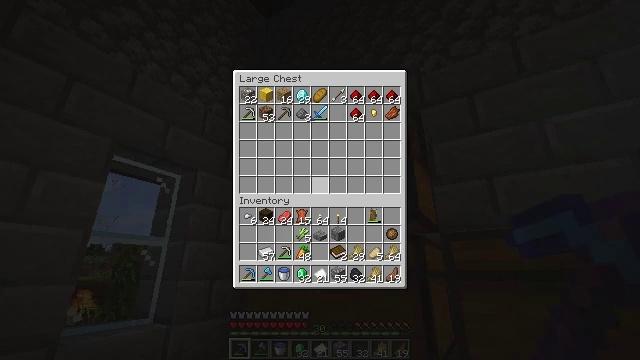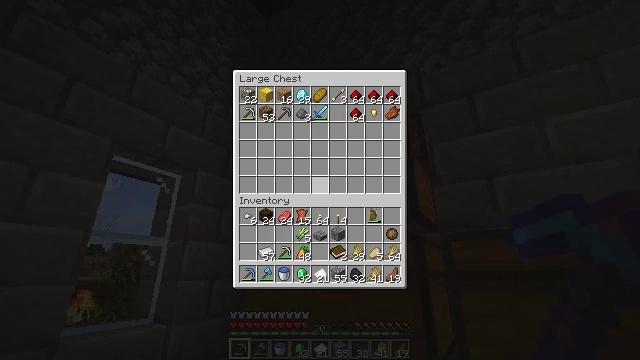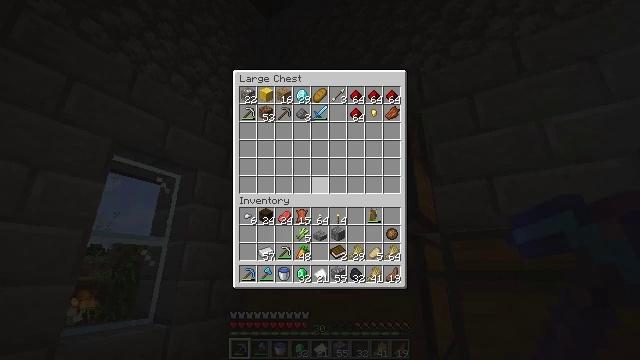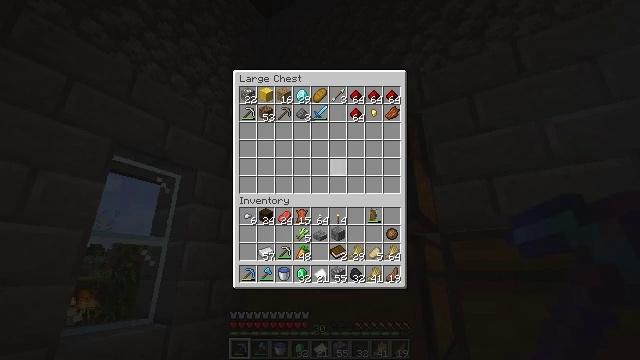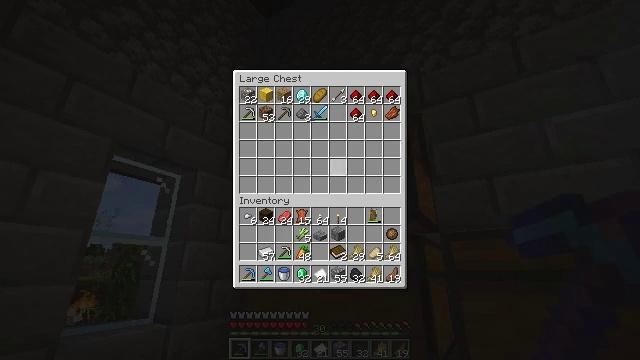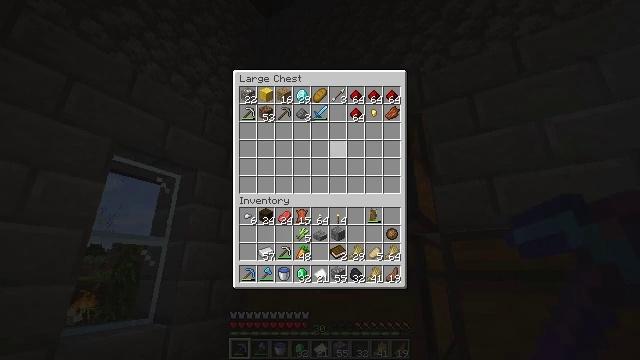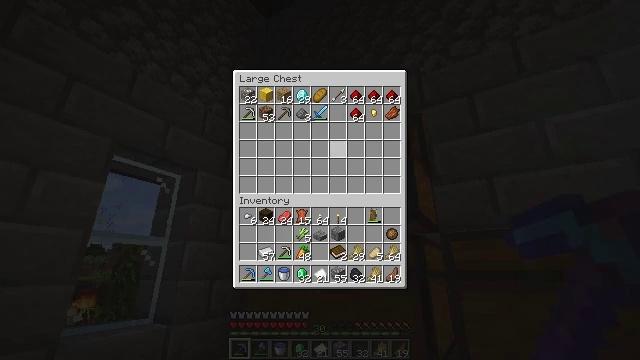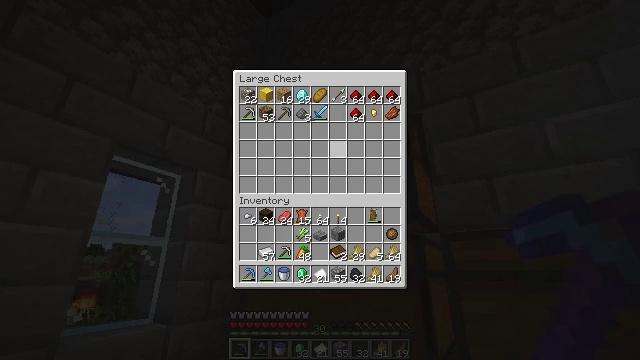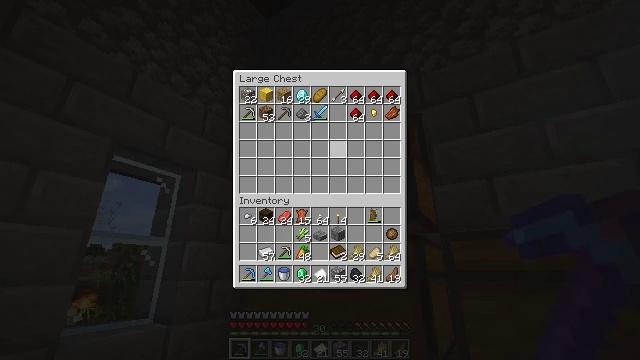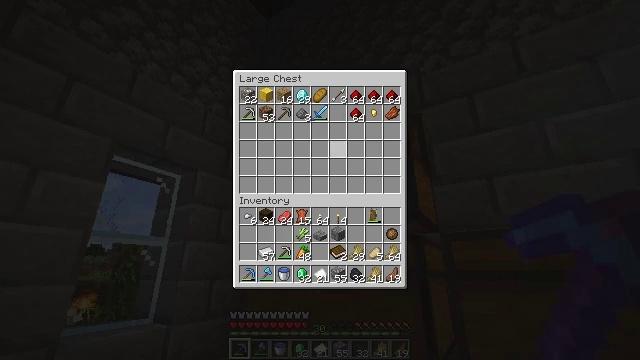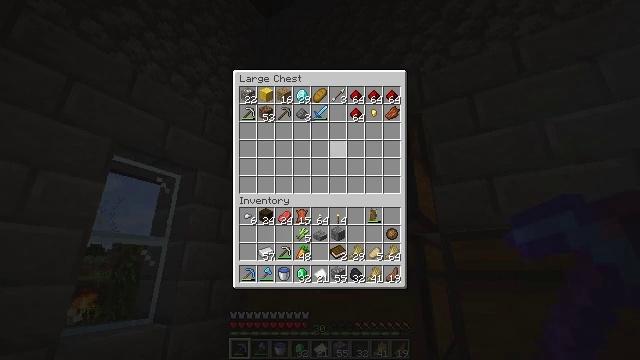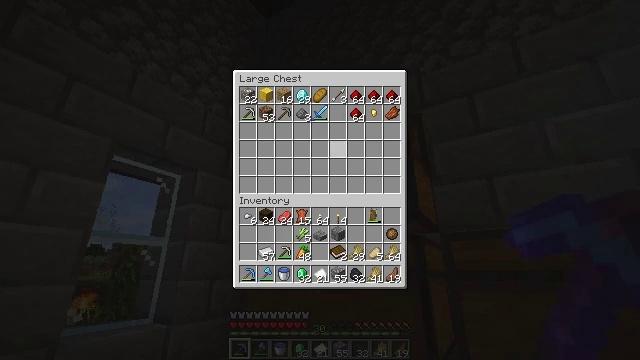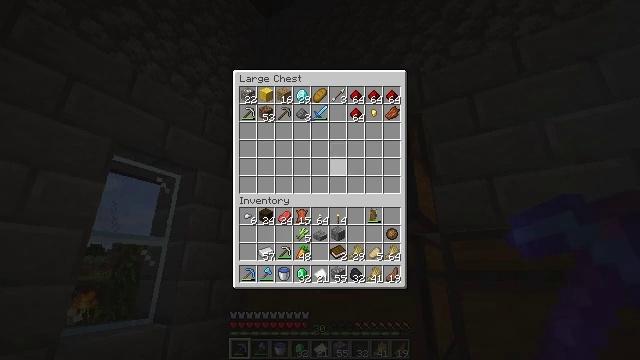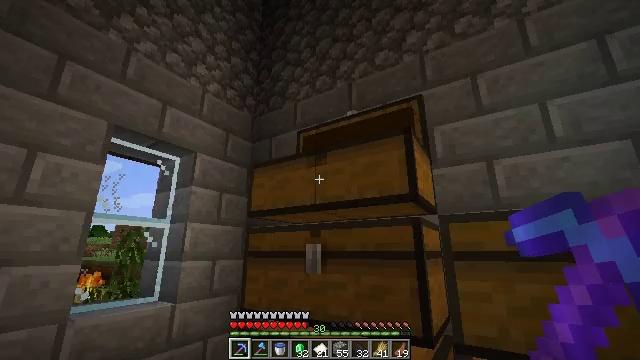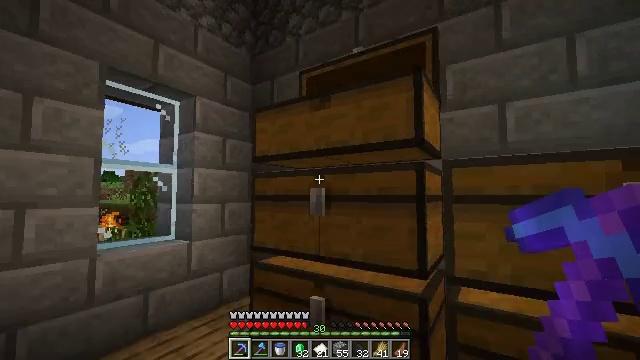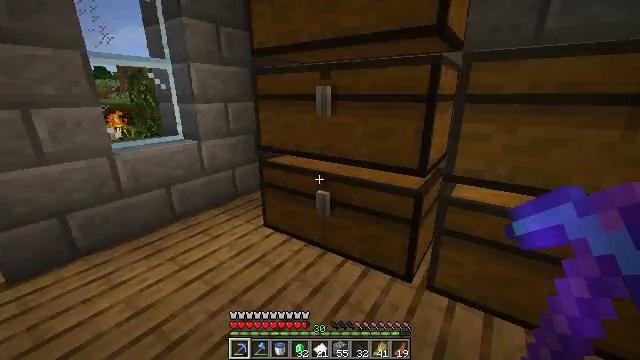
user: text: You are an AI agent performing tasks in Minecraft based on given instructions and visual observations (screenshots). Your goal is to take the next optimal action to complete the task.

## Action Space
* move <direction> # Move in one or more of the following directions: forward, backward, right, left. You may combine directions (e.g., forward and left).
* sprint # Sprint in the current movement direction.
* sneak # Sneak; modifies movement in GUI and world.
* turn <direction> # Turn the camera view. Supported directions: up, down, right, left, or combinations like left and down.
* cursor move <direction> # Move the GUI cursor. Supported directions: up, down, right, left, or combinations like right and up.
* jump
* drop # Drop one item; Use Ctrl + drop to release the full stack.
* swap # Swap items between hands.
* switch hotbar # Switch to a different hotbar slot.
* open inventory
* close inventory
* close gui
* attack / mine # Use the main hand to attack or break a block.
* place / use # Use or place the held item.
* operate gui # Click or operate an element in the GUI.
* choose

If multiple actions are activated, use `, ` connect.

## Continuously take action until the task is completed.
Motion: motion action
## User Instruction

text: In the crafting table, craft iron nugget.
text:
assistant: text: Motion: no_op
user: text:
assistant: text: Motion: no_op
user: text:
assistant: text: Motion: no_op
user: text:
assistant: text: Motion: cursor move up
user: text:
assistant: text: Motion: cursor move up
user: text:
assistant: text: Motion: no_op
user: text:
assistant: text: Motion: no_op
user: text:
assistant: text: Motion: no_op
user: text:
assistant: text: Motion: no_op
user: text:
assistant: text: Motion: no_op
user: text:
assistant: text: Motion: no_op
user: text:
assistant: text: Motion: cursor move down
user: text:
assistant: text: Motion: cursor move down
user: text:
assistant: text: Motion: turn down, close gui
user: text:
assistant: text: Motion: turn left and down
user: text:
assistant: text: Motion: turn down
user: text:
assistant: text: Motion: turn right and down
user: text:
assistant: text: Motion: turn right
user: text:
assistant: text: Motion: no_op
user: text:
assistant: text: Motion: use / place
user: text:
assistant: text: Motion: use / place
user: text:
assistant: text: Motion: use / place
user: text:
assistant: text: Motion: turn up
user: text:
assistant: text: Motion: turn right and up
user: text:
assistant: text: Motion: no_op
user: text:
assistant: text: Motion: no_op
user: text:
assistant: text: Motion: no_op
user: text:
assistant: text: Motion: use / place
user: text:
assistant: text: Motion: use / place
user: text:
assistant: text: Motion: use / place